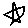
Label: star